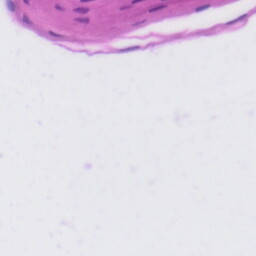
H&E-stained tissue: Tonsil